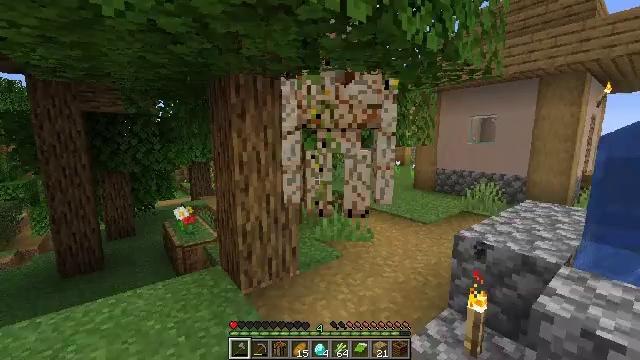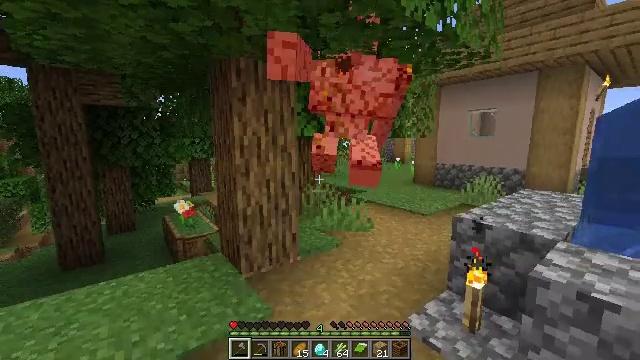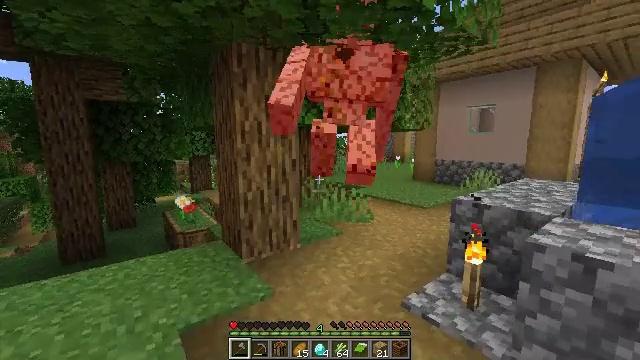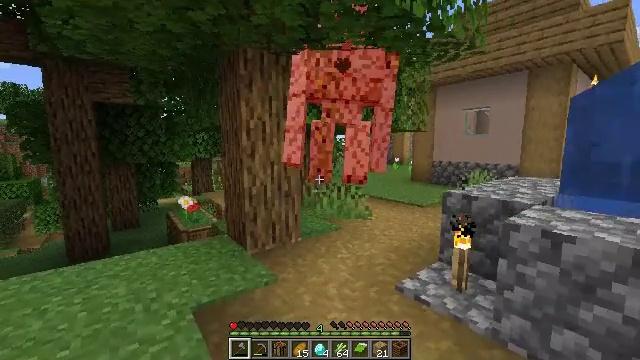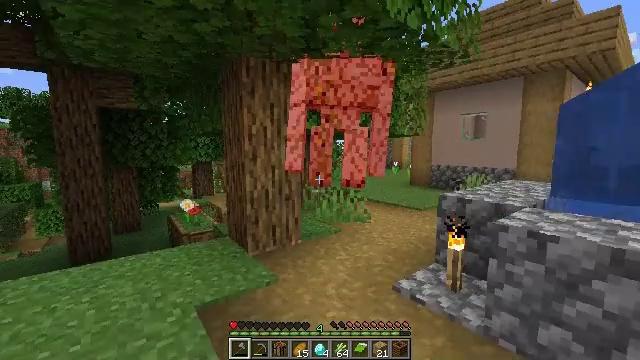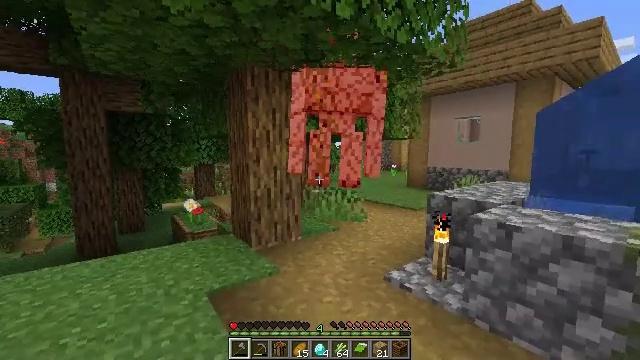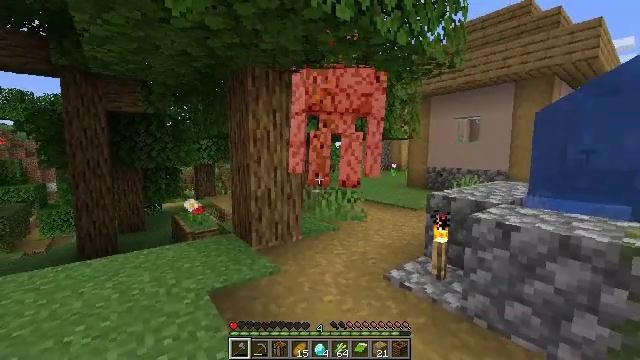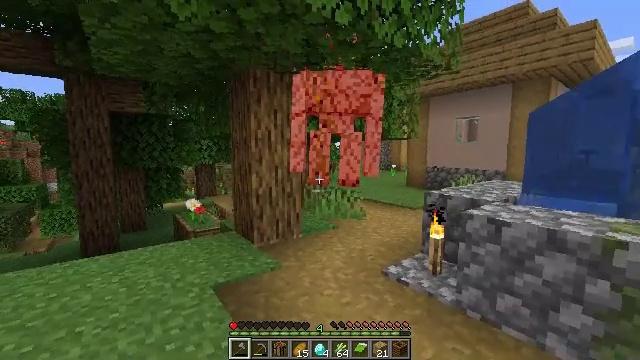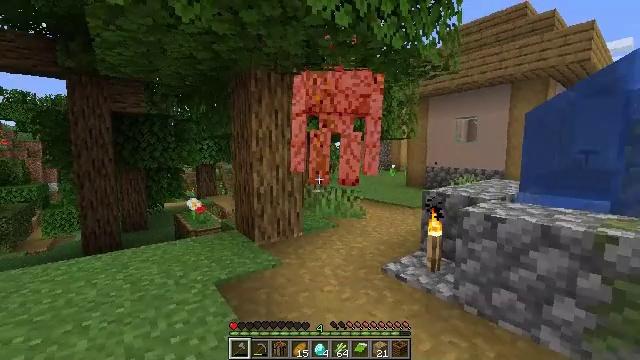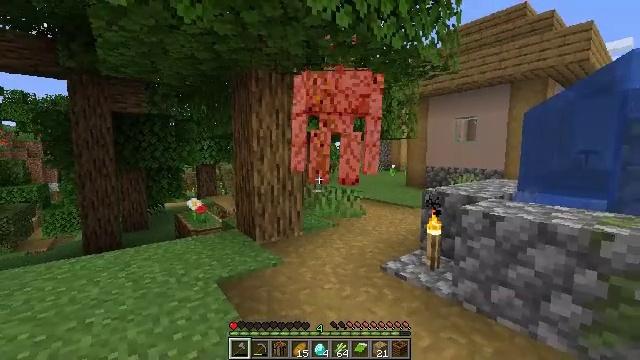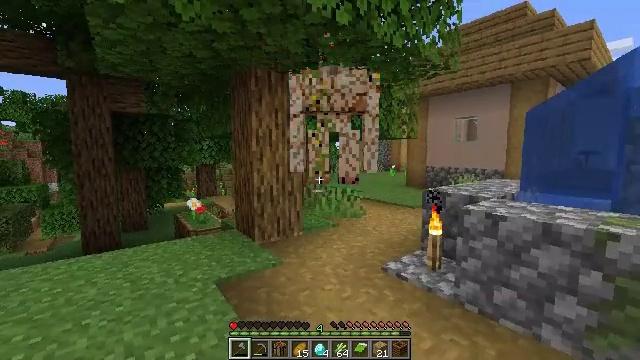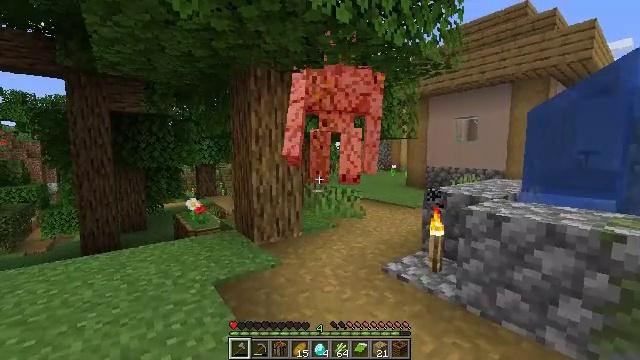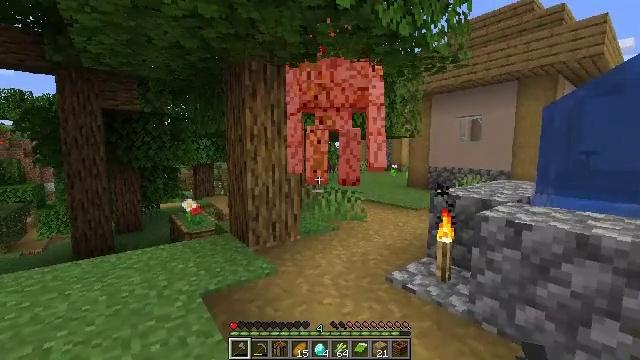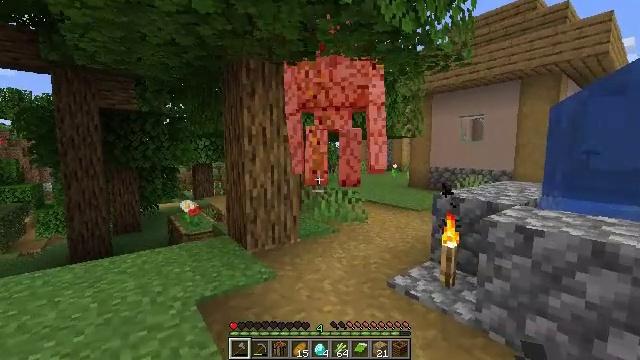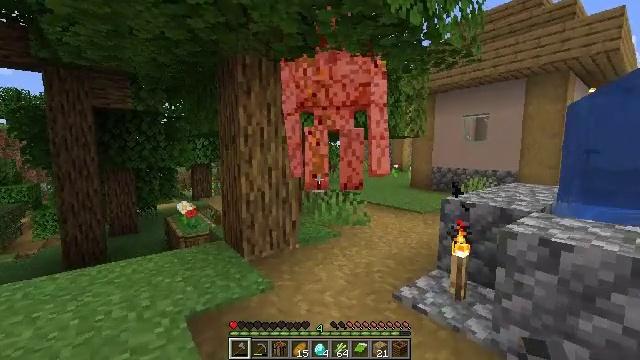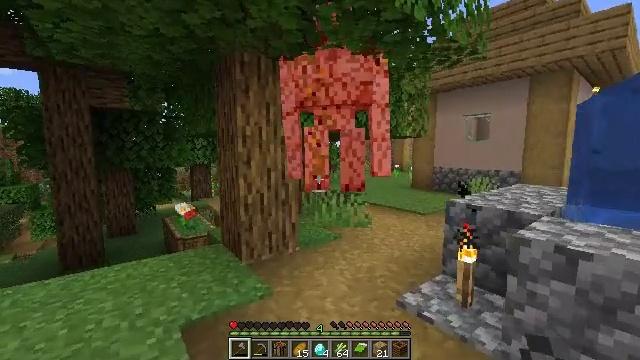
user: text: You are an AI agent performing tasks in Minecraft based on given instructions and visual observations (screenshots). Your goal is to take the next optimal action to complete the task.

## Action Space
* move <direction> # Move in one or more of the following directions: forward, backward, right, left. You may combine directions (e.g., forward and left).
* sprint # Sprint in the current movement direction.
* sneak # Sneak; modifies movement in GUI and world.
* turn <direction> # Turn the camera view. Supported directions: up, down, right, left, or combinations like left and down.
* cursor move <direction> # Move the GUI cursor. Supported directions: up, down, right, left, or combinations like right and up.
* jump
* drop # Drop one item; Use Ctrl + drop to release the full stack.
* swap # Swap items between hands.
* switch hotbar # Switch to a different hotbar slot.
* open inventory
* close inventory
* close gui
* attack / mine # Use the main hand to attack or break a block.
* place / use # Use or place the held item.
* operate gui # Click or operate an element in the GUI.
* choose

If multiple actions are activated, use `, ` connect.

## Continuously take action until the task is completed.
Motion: motion action
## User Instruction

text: Defeat the iron golem.
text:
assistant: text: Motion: move back
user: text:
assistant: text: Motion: move back
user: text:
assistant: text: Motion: move back, turn up
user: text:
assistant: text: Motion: move back
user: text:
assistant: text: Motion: move back
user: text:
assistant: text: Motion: no_op
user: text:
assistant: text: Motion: no_op
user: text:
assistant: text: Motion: no_op
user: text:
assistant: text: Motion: no_op
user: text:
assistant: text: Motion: move forward
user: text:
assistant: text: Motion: move forward
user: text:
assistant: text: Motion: move forward
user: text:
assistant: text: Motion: move forward
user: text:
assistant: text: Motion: move forward
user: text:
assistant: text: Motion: move forward
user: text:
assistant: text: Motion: jump
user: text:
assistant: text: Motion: jump
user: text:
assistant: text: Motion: jump
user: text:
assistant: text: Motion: move back, jump
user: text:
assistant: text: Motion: move back
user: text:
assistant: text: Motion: move back
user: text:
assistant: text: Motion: move back
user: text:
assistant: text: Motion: move back, attack / mine
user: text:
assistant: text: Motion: move back, attack / mine
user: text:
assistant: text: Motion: move back, attack / mine
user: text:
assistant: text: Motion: move back, attack / mine
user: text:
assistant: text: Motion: move back
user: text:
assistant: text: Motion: no_op